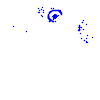
Particle: electron